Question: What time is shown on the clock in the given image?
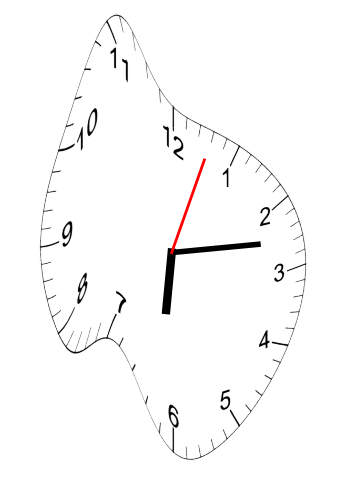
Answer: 06:13:03